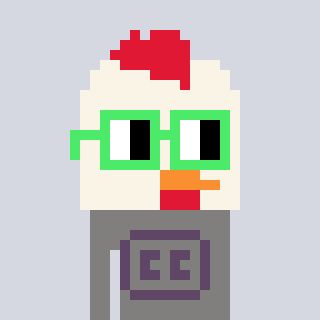
a pixel art character with square light green glasses, a chicken-shaped head and a bluegrey-colored body on a cool background